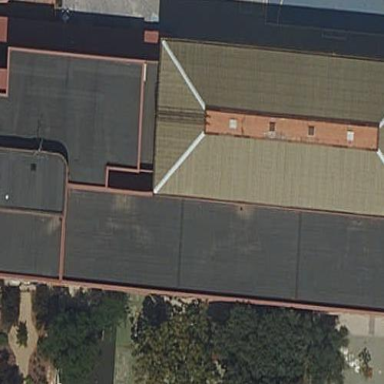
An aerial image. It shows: School building.